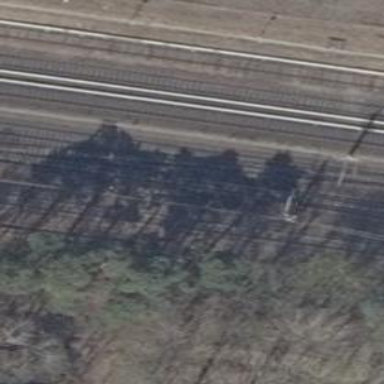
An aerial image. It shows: Railway with electrified contact lines.